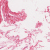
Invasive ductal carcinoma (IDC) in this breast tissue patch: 0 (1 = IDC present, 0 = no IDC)